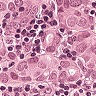
Metastatic tissue present: yes